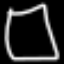
Label: square